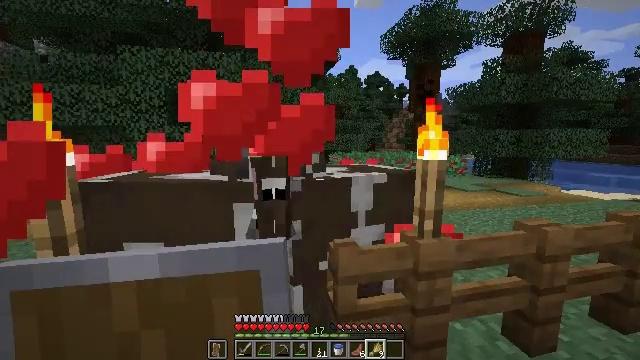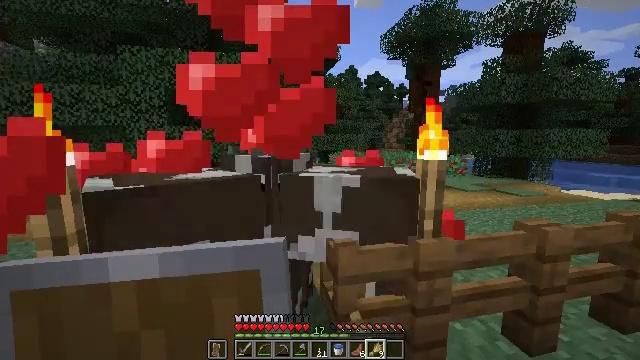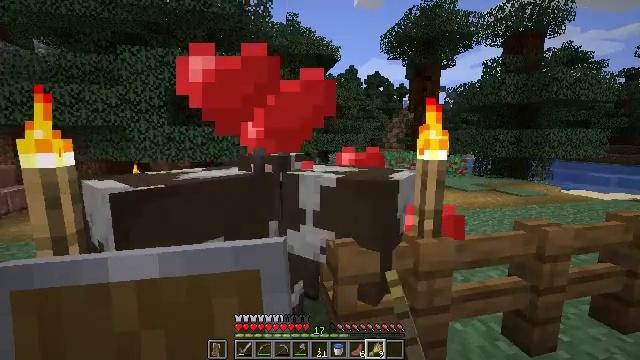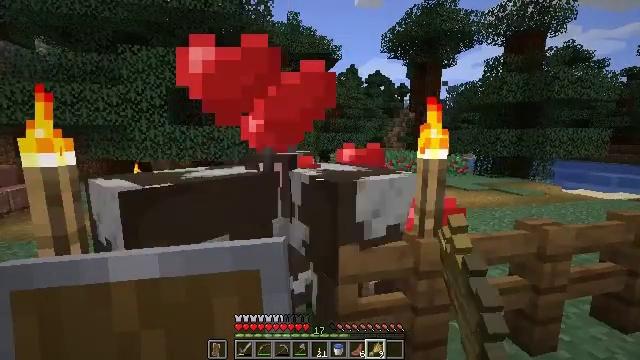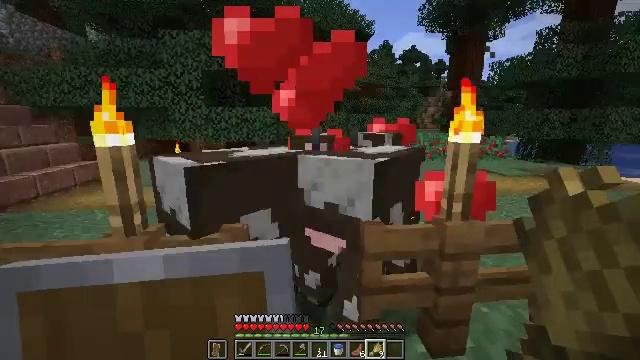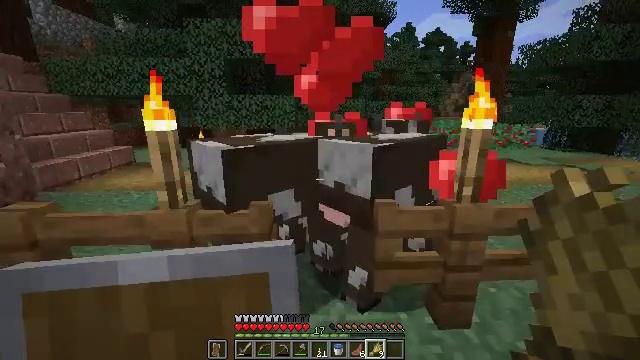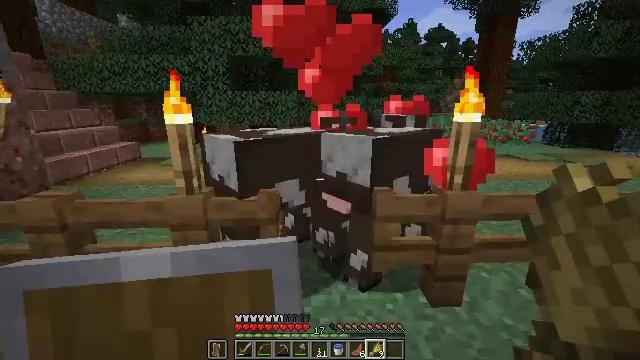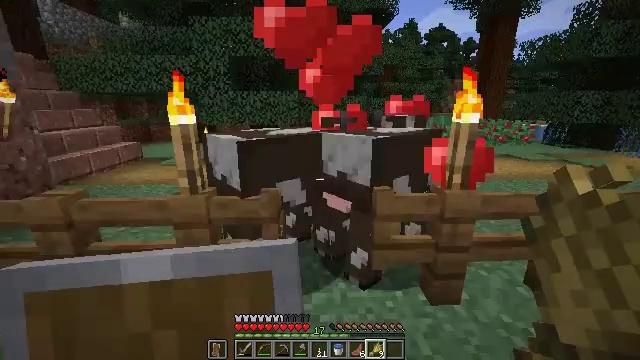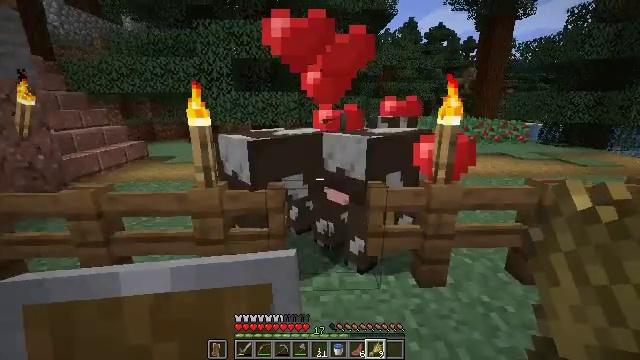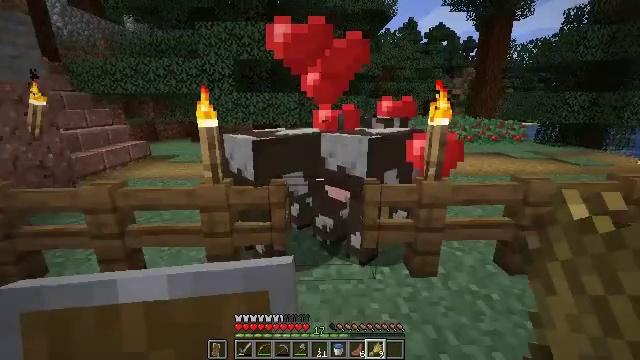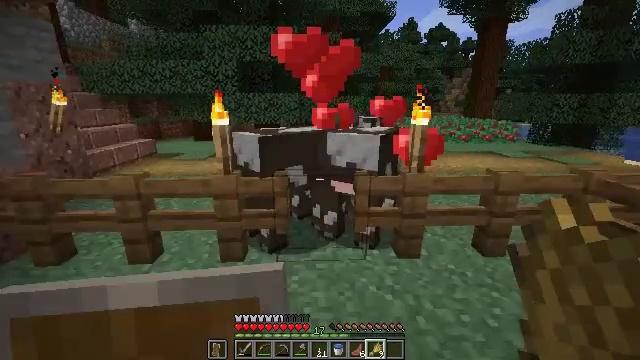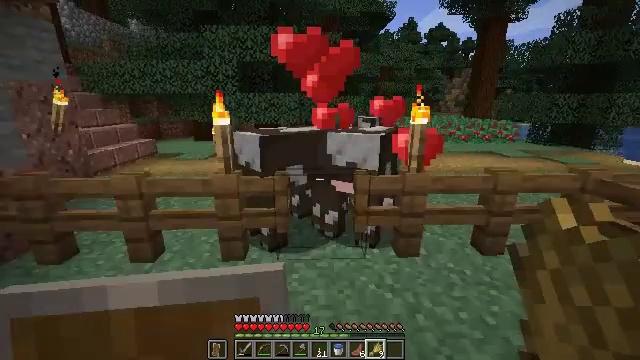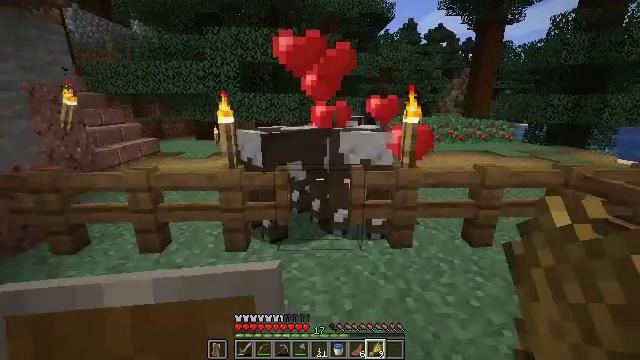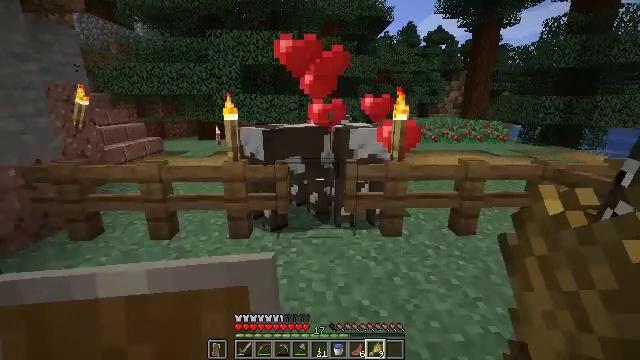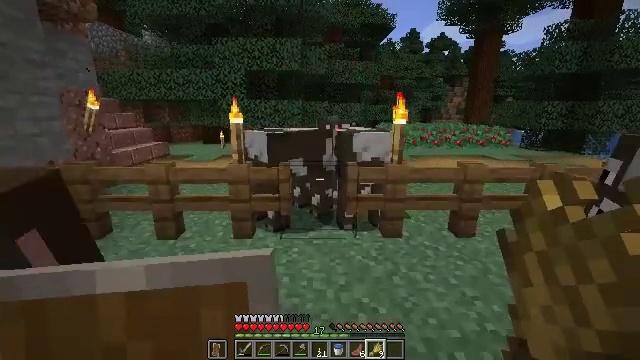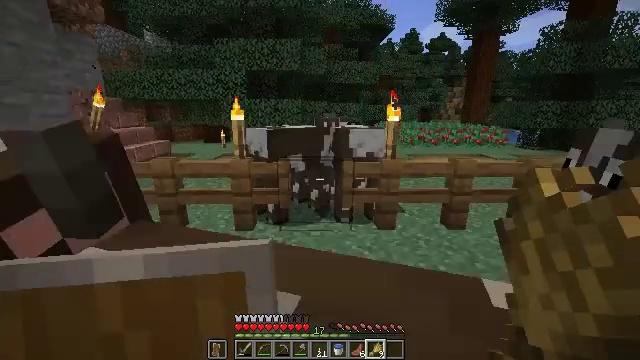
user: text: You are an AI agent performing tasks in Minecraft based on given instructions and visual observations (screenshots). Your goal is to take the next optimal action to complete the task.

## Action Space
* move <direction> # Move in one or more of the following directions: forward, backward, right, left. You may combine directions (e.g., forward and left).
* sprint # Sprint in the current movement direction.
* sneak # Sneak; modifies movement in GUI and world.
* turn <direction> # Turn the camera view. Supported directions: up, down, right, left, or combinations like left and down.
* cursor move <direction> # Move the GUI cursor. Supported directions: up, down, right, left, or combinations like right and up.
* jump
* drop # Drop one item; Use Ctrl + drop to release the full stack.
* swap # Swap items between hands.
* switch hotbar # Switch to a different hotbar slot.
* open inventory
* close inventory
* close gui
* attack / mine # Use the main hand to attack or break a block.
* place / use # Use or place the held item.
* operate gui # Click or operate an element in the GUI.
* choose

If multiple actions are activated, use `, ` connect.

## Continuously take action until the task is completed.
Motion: motion action
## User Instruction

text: Attack the spruce fence to dismantle it.
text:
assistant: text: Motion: no_op
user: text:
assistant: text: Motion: no_op
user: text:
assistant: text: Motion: no_op
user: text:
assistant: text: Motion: move back, turn left and down
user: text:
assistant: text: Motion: move back, turn left and down
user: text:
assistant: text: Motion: move back
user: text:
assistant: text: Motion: move back
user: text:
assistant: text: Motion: move back
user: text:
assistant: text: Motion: move back
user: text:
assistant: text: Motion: move back
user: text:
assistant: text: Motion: move back
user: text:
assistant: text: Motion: move back
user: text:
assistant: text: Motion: move back
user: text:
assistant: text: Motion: move back, turn up
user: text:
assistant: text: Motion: move back
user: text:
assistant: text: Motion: move back
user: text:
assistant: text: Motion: move back
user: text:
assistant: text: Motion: move back
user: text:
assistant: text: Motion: move back
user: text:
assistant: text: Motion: move back
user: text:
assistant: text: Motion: move back
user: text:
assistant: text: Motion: move back, jump
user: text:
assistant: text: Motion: move back, jump
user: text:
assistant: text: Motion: move back, jump
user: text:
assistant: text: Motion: move back, jump
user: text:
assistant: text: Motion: move back
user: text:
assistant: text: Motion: move back
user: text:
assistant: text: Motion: move back
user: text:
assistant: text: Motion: move back
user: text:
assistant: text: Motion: move back